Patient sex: M
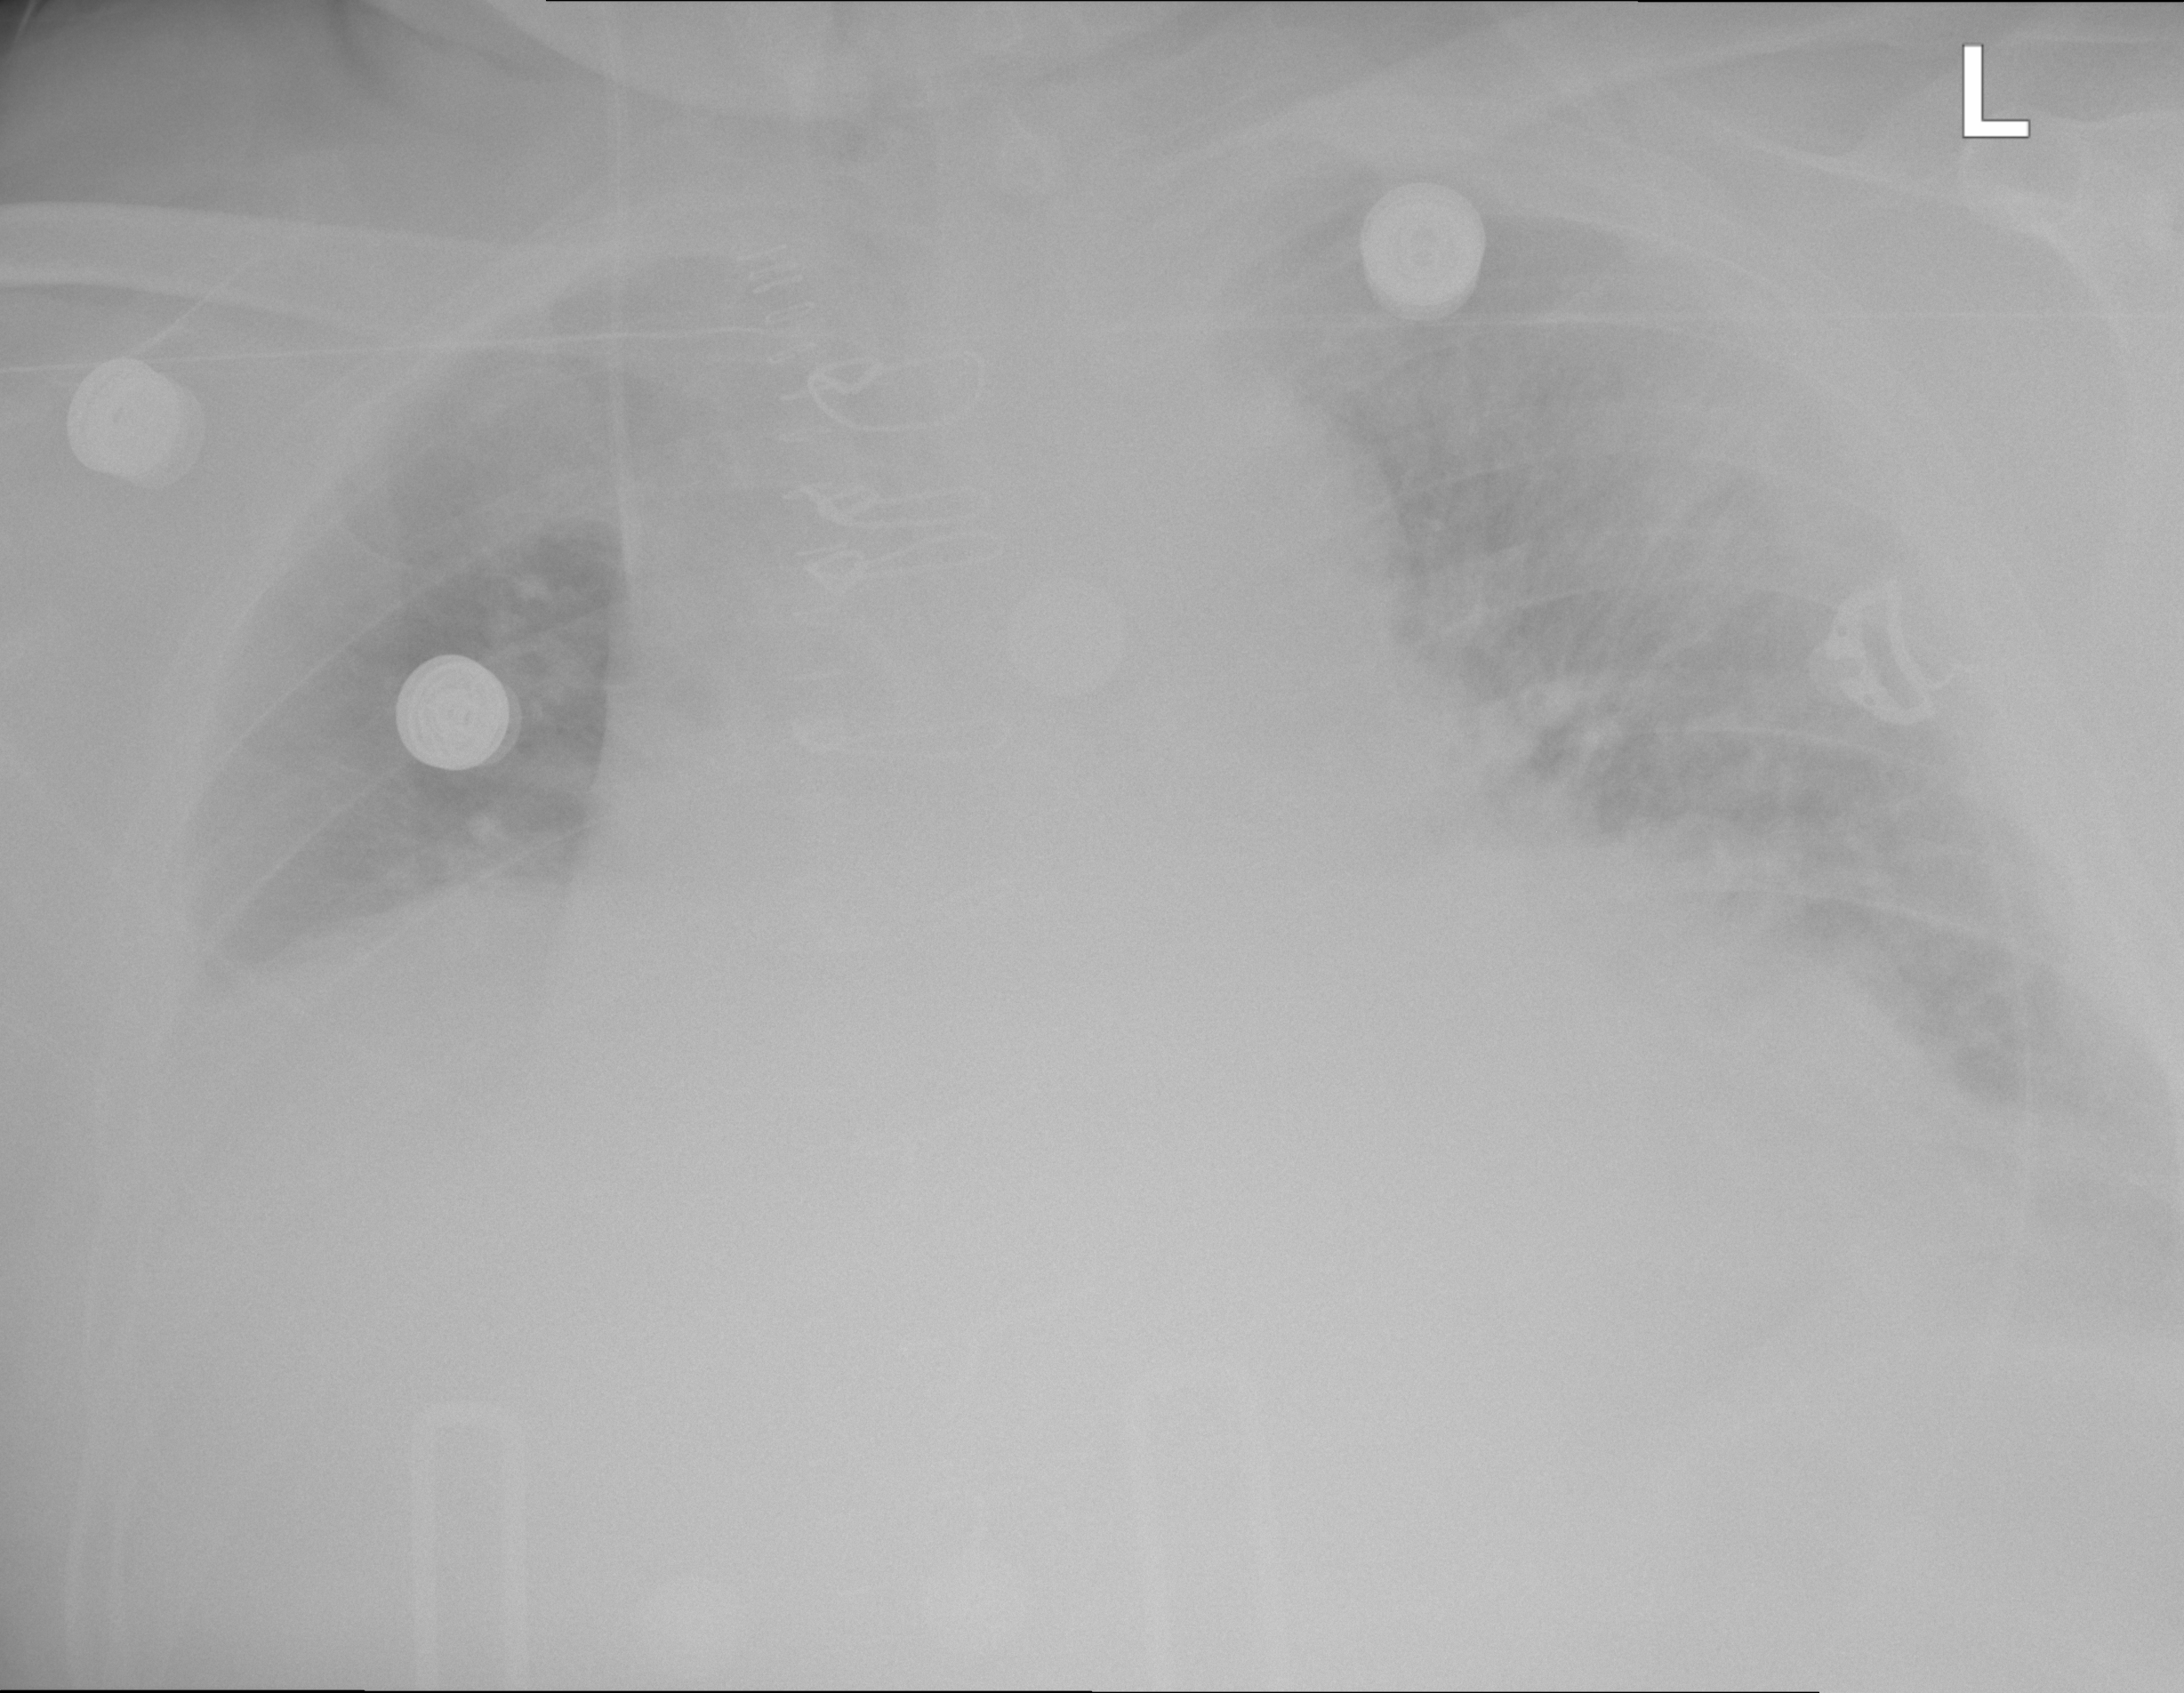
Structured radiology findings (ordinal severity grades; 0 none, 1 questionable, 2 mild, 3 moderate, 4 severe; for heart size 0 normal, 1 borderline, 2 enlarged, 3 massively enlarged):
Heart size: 2
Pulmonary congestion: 3
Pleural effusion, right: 3
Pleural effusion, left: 2
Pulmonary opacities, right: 2
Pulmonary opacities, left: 2
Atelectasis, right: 2
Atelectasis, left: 2